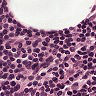
Metastatic tissue present: no